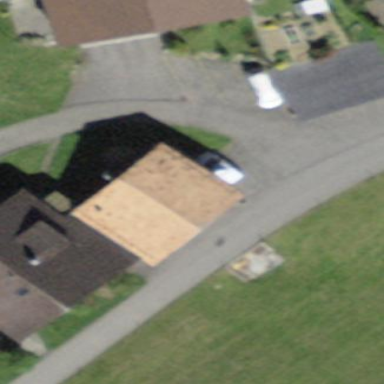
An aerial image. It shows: Garage building.